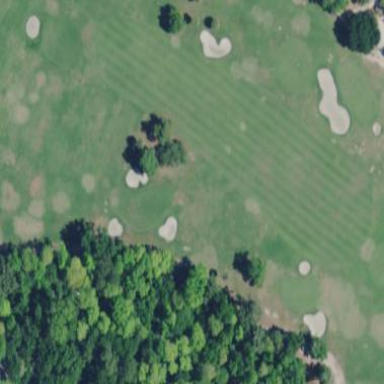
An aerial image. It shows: Grassy area used as driving range for golf.